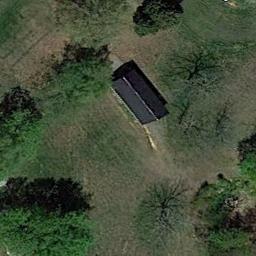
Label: sparse_residential